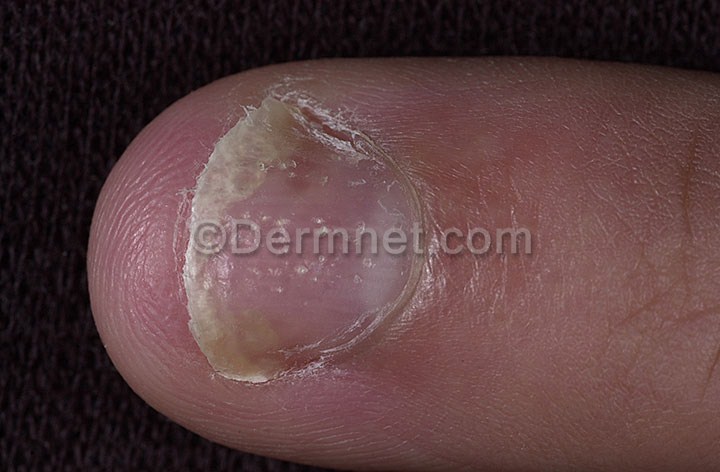
Disease: Nail Fungus and other Nail Disease